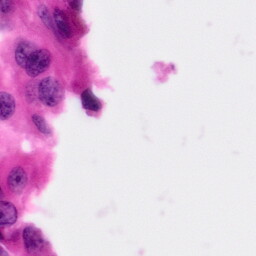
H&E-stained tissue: Pancreatic